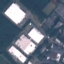
Land use / land cover: Industrial